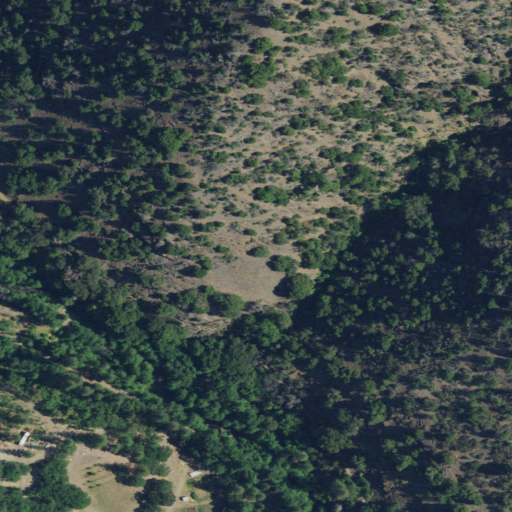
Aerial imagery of valley in California named Polly Gulch containing shrub, grassland, woody wetlands, evergreen forest, and open development